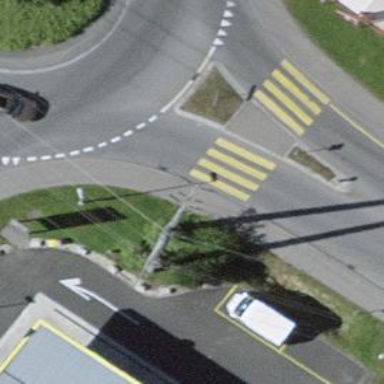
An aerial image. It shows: Footway with zebra crossing.